Question: Here is what I want my Grid View to do.
My SQL table Pharmacy_Data contains Item_Name and Item_Code
Populate the Item_Code from Pharmacy_Data table. When I select the Item Name from the dropdown, It should fill the Item Code in the field.

How do I go about this?
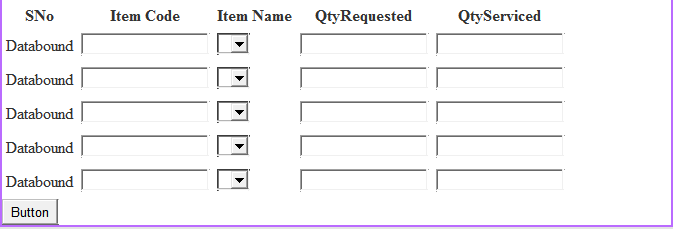
Answer: I resolved this issue by adding a OnRowDataBound function to my GridView.
'''
protected void Grid_ItemList_RowDataBound(object sender, GridViewRowEventArgs e)
{
Connection con = new Connection();
if (e.Row.RowType == DataControlRowType.DataRow)
{
//Find the DropDownList in the Row
DropDownList ddlnames = (e.Row.FindControl("ddlnames") as DropDownList);
ddlnames.DataSource = con.GetData("Select Item_Code,Item_Name from mytable");
//TextValue Pairs of DropDown list
ddlnames.DataTextField = "Item_Name";
ddlnames.DataValueField = "Item_Code";
ddlnames.DataBind();
//Add Default Item in the DropDownList
ddlnames.Items.Insert(0, new ListItem("Please select"));
}
}
'''
The above code pulls the ItemNames and their respective ItemCodes.
Now, to display the codes in the textbox on selection, I used the below event for the dropdown element
'''
protected void ddlnames_OnChanged(object sender, EventArgs e)
{
//Encapsulates the object back as a dropdown list
DropDownList ddlnames = (DropDownList)sender;
//Finds the control in the corresponding gridview row and edits the label
GridViewRow row = (GridViewRow)ddlnames.NamingContainer;
TextBox IC = (TextBox)row.FindControl("itemCode");
IC.Text = ddlnames.SelectedValue;
}
'''
Well, that's what I had to do! :)
Hope someone finds this useful someday.